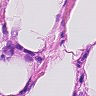
Metastatic tissue present: yes